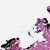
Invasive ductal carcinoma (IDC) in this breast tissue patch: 0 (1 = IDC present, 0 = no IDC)